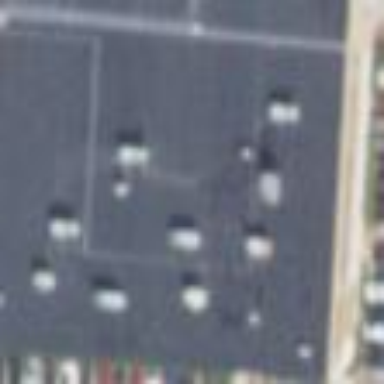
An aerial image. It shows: Commercial building.